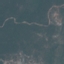
Label: HerbaceousVegetation